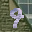
Label: 9